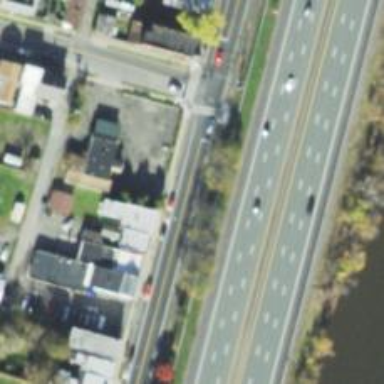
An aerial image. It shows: Primary highway with sidewalk on the left side.